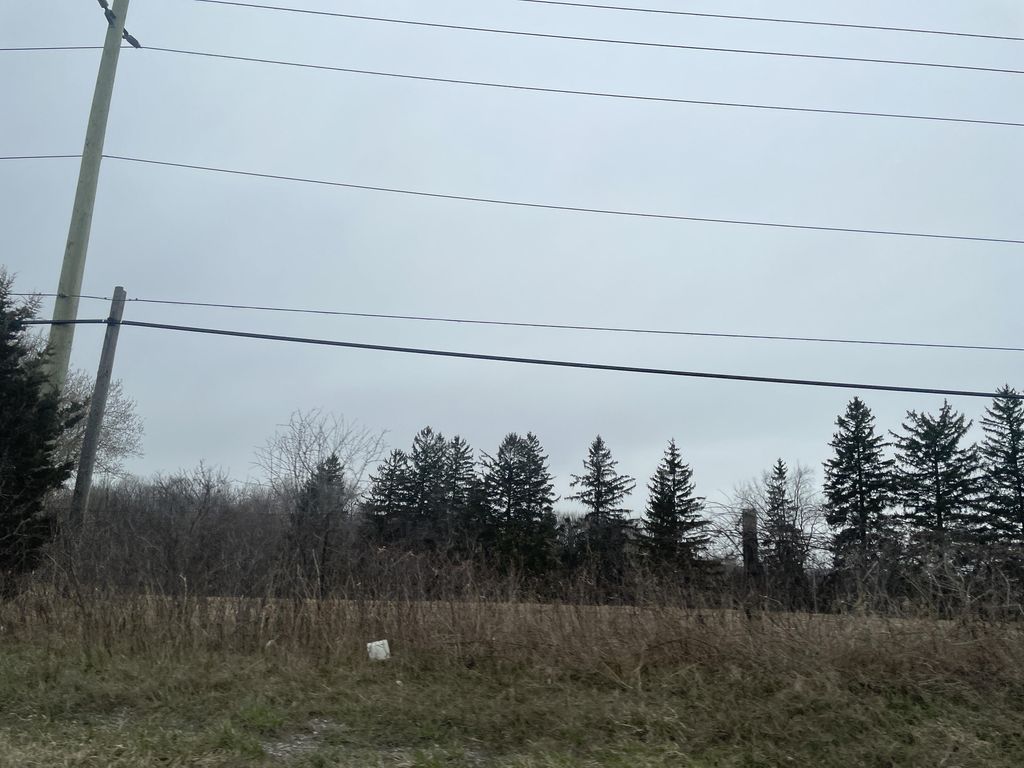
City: kitchener-waterloo